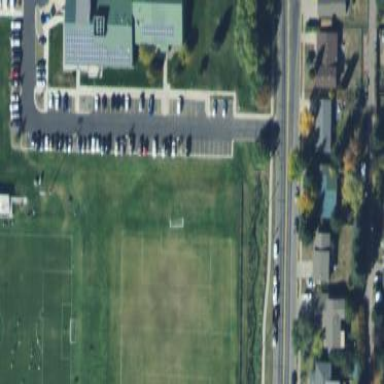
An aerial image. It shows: Soccer pitch for leisureland activities.